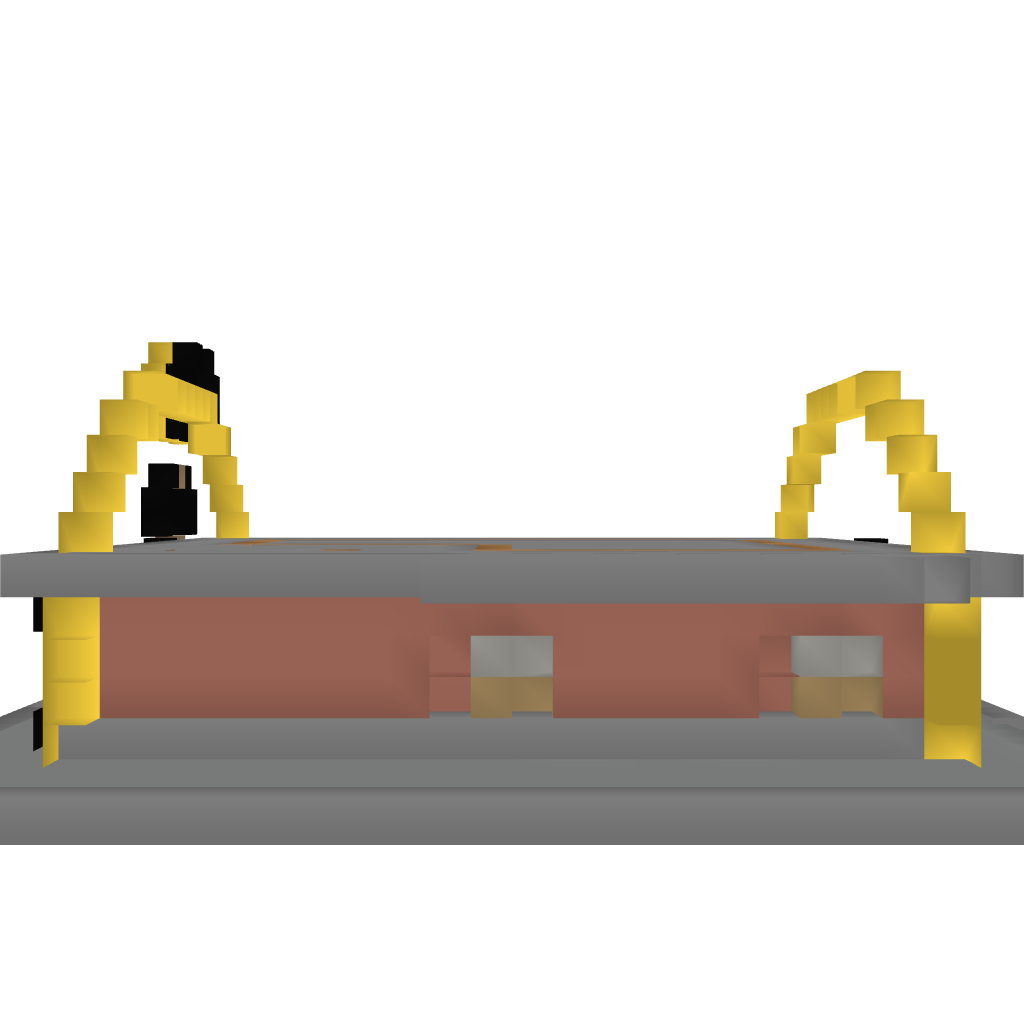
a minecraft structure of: Classic McDonalds